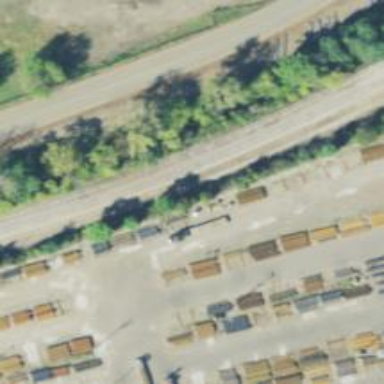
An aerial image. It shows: Railway siding for service.